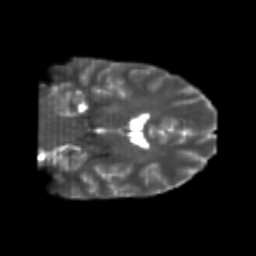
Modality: T2w
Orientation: coronal
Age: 22
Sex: male
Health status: healthy
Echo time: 0.074 s